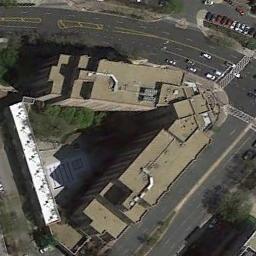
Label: commercial_area